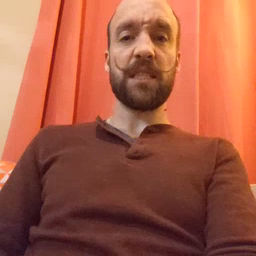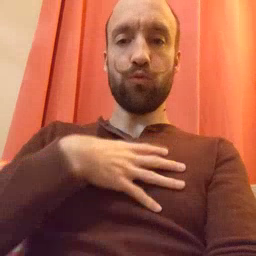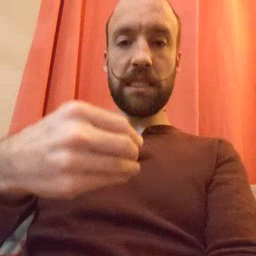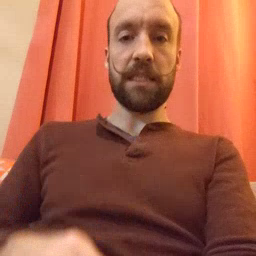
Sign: white